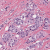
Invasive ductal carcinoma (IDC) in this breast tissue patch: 1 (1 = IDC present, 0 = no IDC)